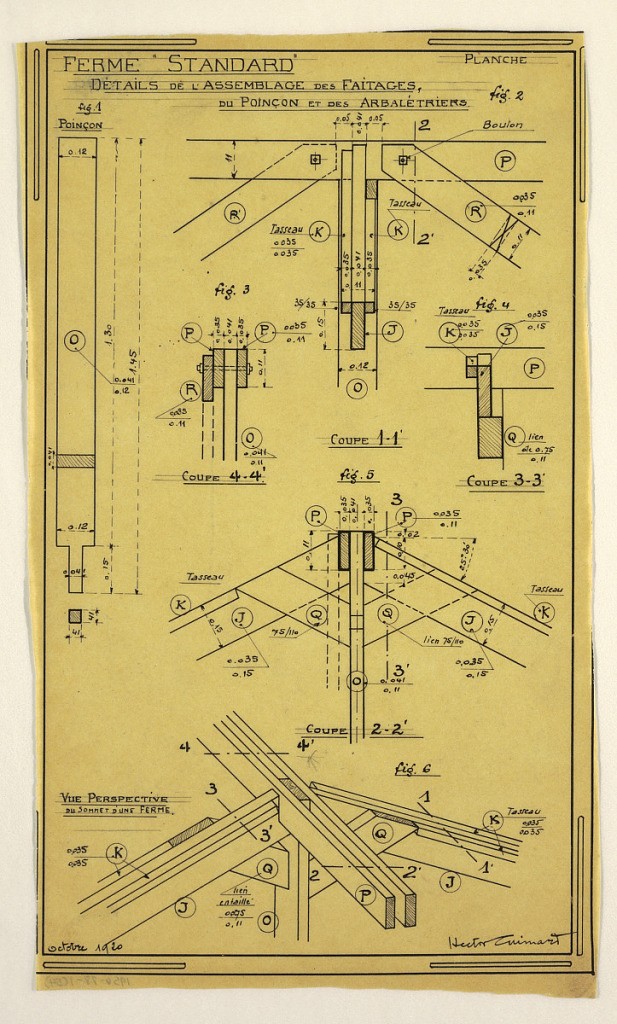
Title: Design for a Mass-Operational House Designed by Hector Guimard, Support Construction
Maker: Hector Guimard, French, 1867–1942
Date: October 1920
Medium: Pen and black ink, graphite on tracing paper
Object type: Drawing
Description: Design for a mass-operational house by Guimard, detailing support construction.